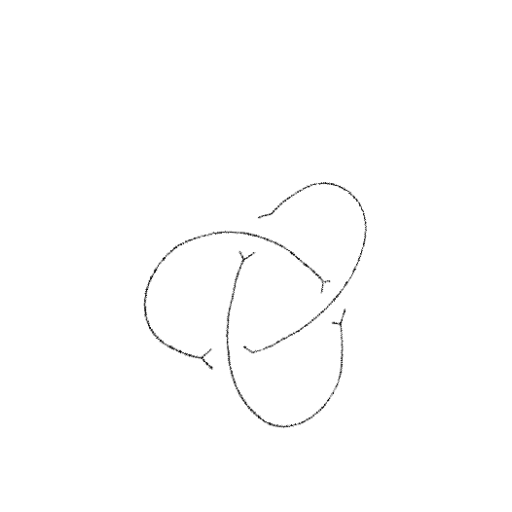
Crossing number: 3